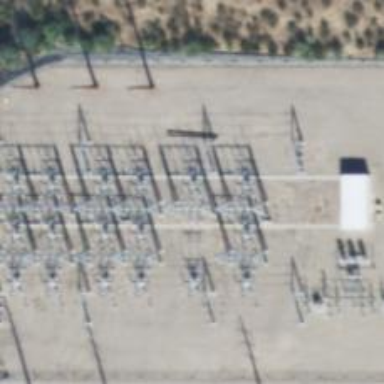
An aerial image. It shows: Switch for power supply.